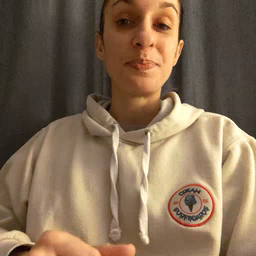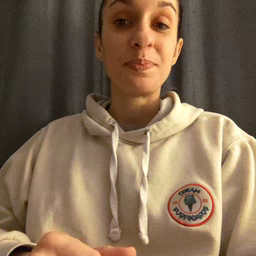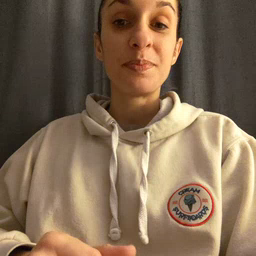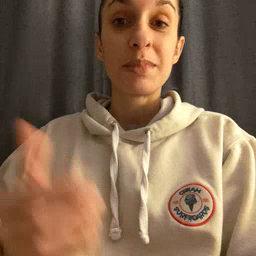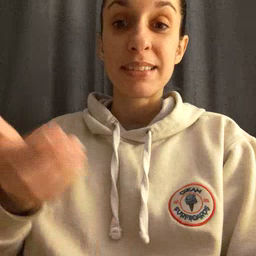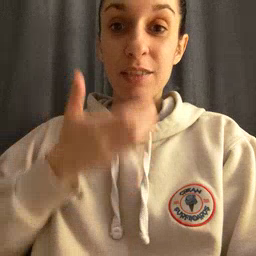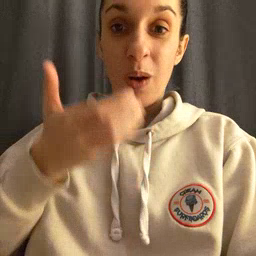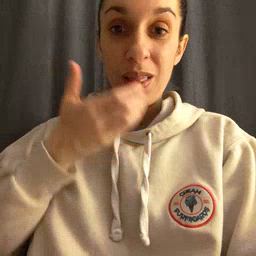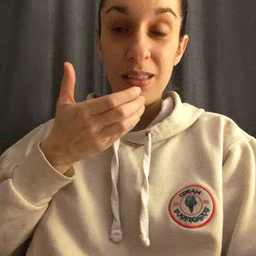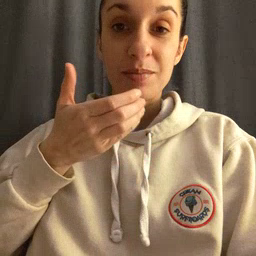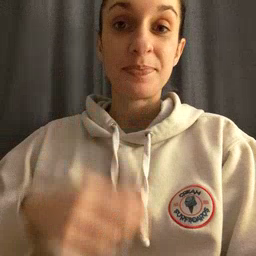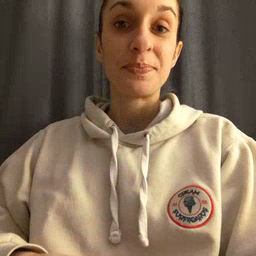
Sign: cereal